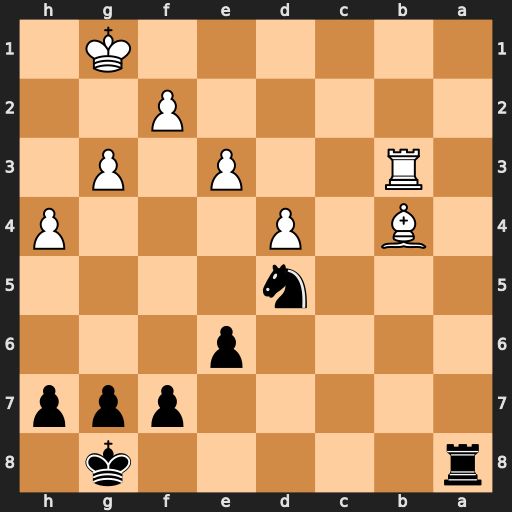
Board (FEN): r5k1/5ppp/4p3/3n4/1B1P3P/1R2P1P1/5P2/6K1
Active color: b
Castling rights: -
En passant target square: -
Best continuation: Rb8 Ra3 Nxb4